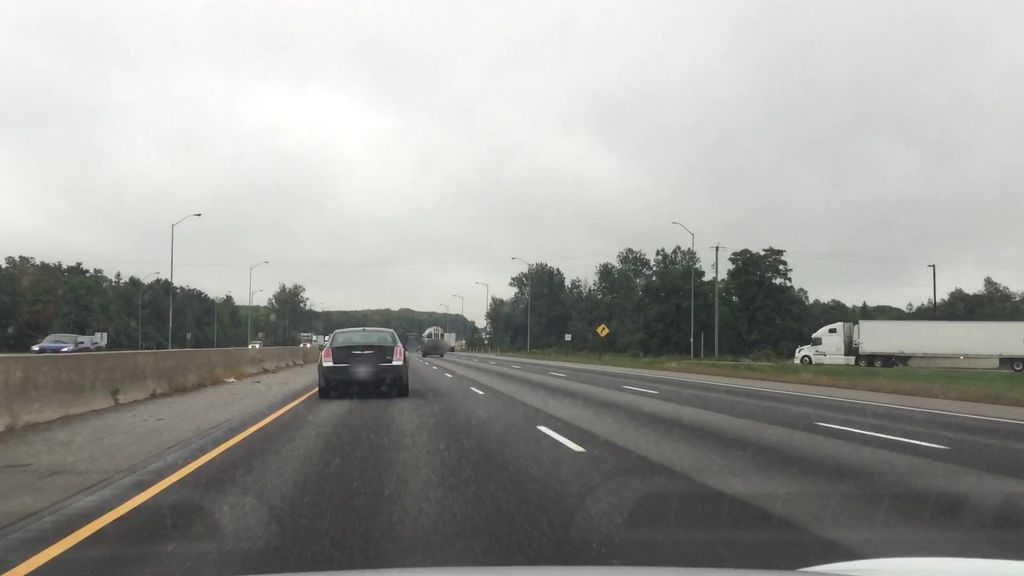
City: kitchener-waterloo